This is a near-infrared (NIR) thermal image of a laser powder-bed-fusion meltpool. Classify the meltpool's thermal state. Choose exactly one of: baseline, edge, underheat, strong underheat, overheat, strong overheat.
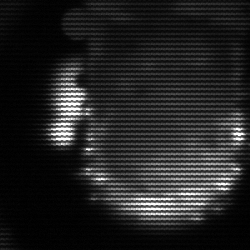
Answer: baseline